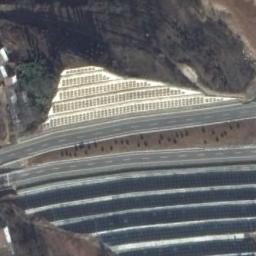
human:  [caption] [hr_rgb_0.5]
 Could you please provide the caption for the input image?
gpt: The freeway goes through the bare land and some trees .

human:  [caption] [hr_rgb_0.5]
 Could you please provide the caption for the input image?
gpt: Two freeways are between the mountain and the farmland .

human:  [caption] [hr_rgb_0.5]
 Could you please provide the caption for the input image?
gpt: The motorway is very empty .

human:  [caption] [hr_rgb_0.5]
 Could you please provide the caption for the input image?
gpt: High slopes and artificial slopes on both sides of the freeway .

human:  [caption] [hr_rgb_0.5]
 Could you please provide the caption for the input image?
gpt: The freeway on the mountain near the cliff .